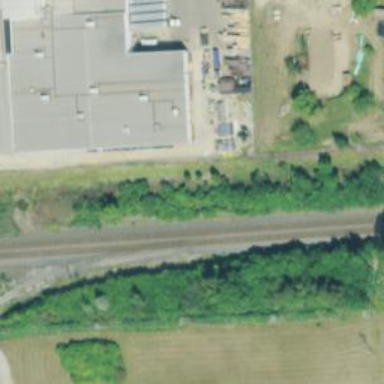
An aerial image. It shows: Railway spur service.